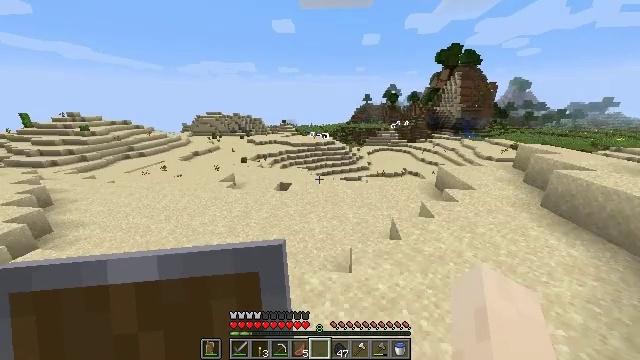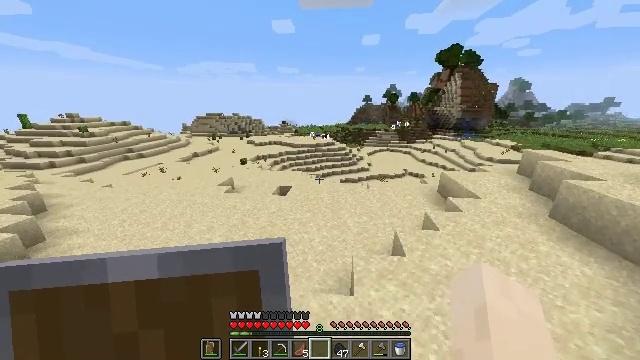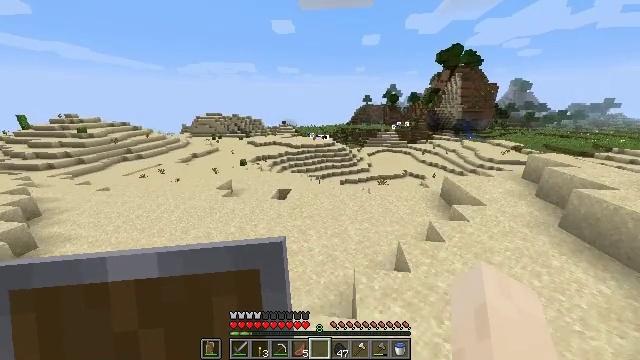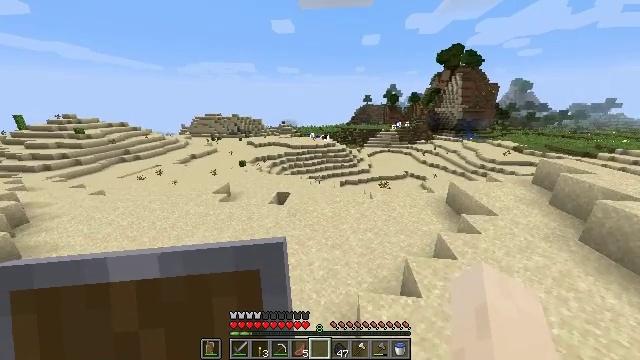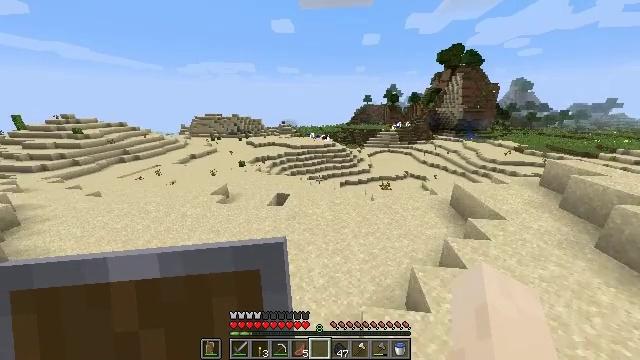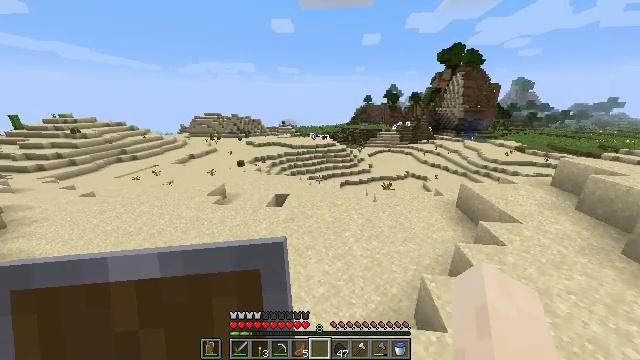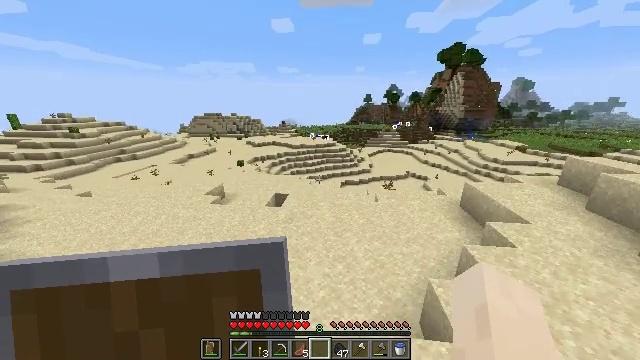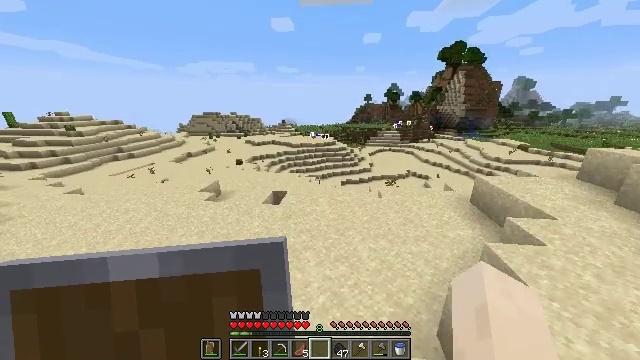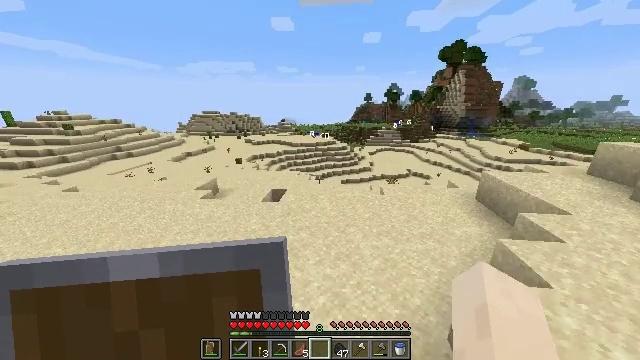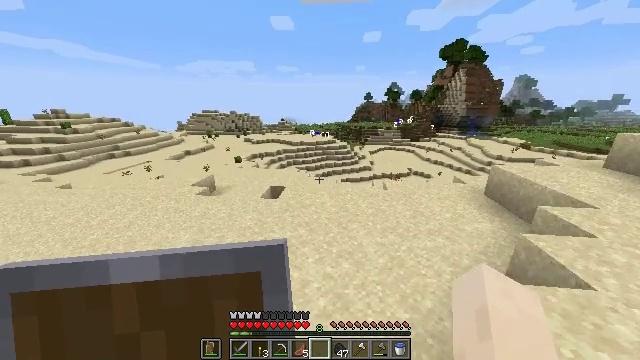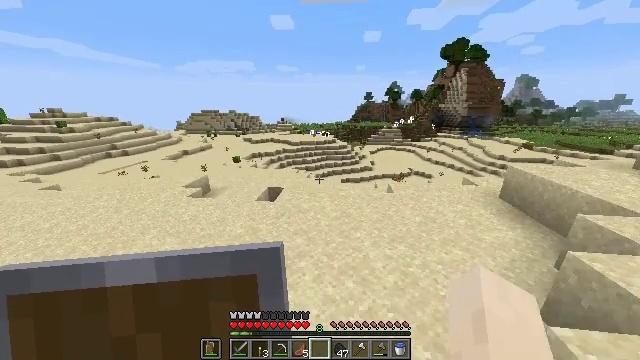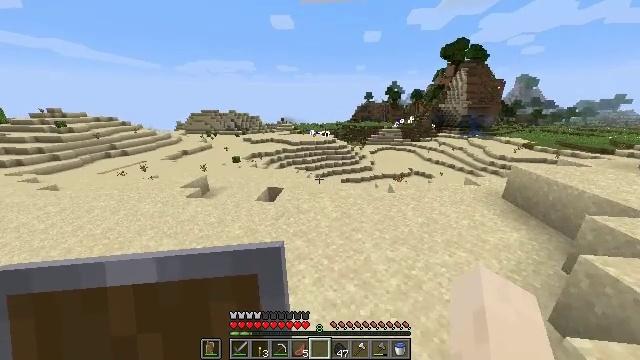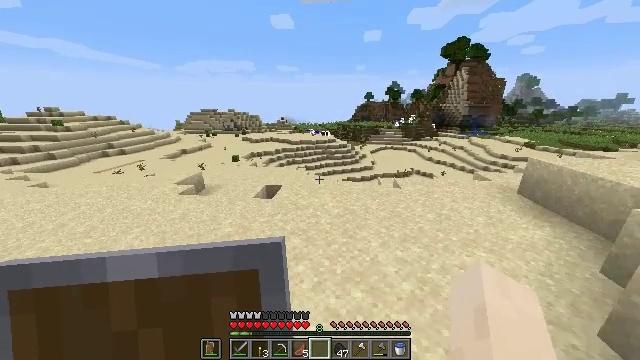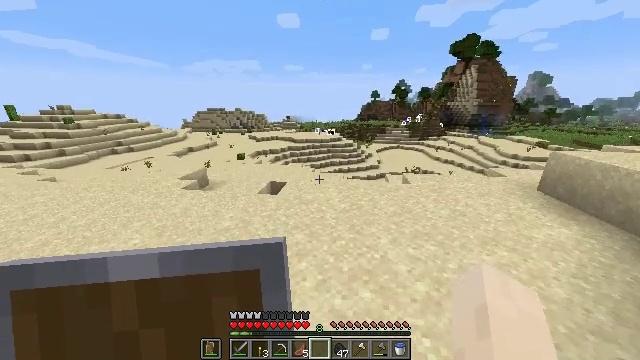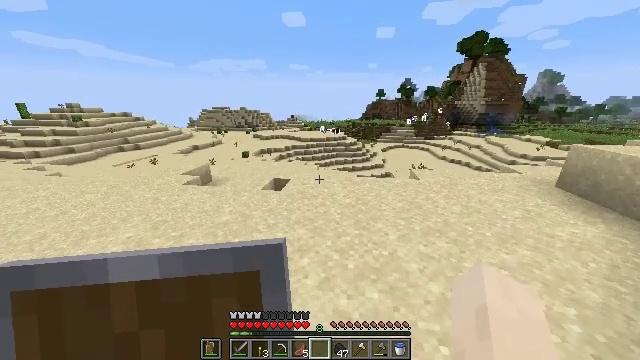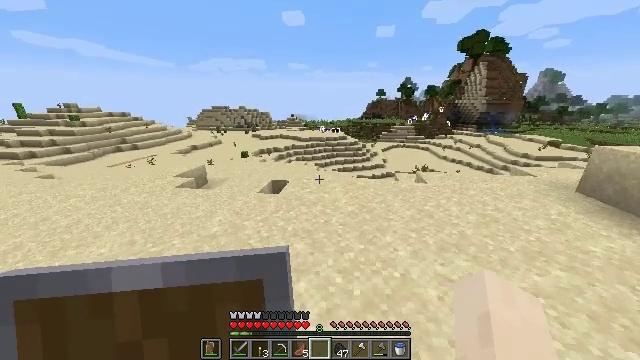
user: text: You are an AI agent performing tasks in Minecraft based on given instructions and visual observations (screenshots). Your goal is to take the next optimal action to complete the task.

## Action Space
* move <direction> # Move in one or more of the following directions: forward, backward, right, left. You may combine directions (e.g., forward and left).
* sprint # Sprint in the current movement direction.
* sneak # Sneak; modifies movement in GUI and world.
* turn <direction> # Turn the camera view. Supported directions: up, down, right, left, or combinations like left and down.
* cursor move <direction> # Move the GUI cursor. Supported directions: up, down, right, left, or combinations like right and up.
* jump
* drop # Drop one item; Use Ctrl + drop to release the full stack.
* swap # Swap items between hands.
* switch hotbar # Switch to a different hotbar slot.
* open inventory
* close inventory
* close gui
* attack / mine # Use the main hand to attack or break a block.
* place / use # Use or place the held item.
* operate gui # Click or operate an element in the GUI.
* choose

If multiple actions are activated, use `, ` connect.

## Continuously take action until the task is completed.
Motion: motion action
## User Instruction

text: Left click to mine the dead bush.
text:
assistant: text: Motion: move forward, sprint, jump
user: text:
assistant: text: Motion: move forward, sprint, jump
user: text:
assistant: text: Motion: move forward, sprint
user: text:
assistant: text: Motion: move forward, sprint
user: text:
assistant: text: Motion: move forward, sprint
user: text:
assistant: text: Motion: move forward, sprint
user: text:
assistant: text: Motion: move forward, sprint
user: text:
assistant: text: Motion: move forward, sprint
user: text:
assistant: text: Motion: move forward, sprint
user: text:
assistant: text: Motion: move forward, sprint
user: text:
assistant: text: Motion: move forward, sprint
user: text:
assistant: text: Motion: move forward, sprint, jump
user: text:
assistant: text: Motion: move forward, sprint, turn left, jump
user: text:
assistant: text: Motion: move forward, sprint, turn left, jump
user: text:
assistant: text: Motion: move forward, sprint, jump
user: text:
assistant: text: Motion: move forward, sprint
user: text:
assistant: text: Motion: move forward, sprint
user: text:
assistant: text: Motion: move forward, sprint
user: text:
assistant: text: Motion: move forward, sprint
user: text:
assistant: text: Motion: move forward, sprint
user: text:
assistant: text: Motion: move forward, sprint
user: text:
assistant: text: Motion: move forward, sprint
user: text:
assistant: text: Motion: move forward, sprint
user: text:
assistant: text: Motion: move forward, sprint
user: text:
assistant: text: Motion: move forward, sprint, turn left
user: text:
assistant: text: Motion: move forward, sprint, turn left
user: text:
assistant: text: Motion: move forward, sprint, turn left and down
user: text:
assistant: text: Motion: move forward, sprint, turn left
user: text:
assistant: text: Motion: move forward, sprint, turn left
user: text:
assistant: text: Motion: move forward, sprint, turn left